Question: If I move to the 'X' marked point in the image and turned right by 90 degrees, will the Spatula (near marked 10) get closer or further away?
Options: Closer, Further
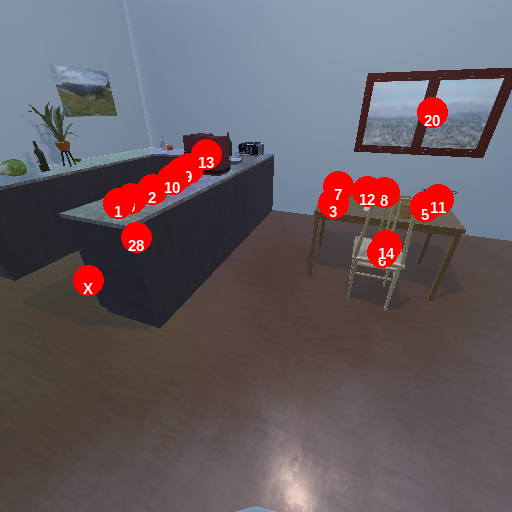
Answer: Closer